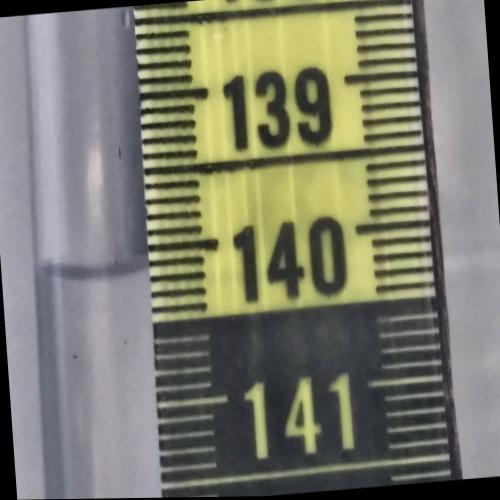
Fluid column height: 140.1 cm